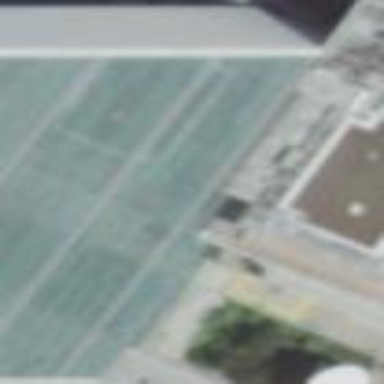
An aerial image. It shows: Building with flat concrete roof.